Interaction volume radius: 10 \u00c5
Interaction volume height: 15 \u00c5
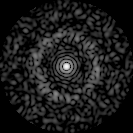
Disorder parameter: 0.8362